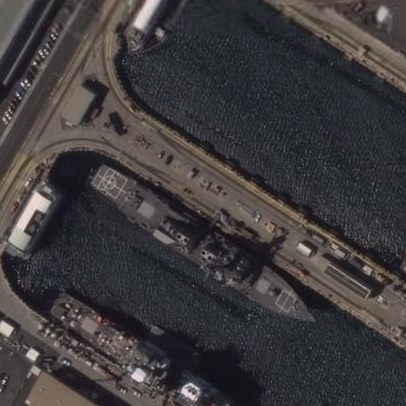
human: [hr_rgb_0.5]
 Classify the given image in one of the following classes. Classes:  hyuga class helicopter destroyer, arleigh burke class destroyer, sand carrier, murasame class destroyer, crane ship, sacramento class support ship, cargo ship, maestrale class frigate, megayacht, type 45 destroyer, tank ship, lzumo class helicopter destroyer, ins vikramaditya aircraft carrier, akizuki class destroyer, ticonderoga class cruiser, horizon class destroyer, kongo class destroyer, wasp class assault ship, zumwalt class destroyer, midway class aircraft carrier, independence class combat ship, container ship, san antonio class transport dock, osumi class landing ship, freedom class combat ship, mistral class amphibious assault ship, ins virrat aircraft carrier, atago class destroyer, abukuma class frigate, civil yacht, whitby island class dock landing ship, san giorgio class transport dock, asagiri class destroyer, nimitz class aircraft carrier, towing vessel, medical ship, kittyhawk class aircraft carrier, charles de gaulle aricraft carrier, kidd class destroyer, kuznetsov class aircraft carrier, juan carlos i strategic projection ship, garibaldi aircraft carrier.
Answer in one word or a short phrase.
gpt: Arleigh Burke class destroyer